Question: In C#, for changing attribute of folder, I use FileAttributes.
Example:
'''
myfolder= "C:\Test Programs\Avatar";
DirectoryInfo ss = new DirectoryInfo(myfolder);
ss.Attributes = FileAttributes.Normal;
'''
--> Done! Attribute of Avatar is Normal.
But, with some folder which name are " ":
'''
myfolder= "C:\Test Programs\ ";
'''
My program doesn't throw any errors but attribute of that folder isn't change.
What can i do?

<URL>
(some viruses created a hidden folder with name is " " and moved all data on usb flash disk into it. I want to remove hidden attribute of that folder)
My English grammar isn't good. Sorry about that!
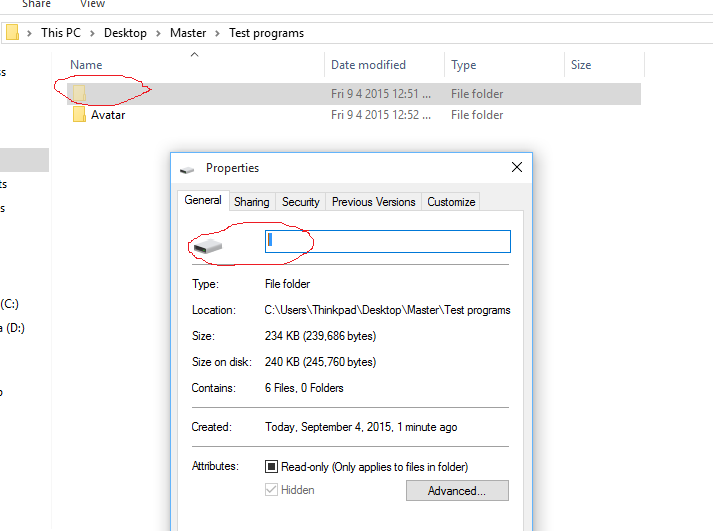
Answer: Done!. I added '"\"' into myfolder.
With folder Avatar --> 'myfolder= "C:\Test Programs\Avatar\";'
With folder which name is " " --> 'myfolder= "C:\Test Programs\ \";'
And my program set Attribute of that folder to Normal.
Thanks every one!.